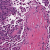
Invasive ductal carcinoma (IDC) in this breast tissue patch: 0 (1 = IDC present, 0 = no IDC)